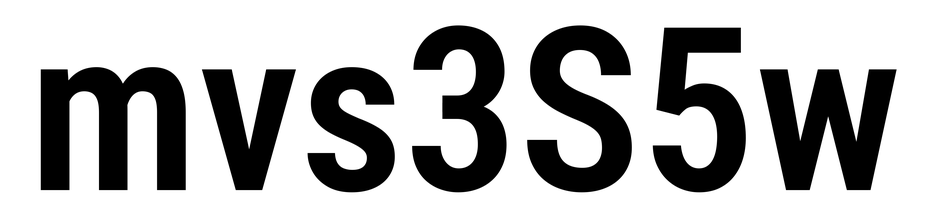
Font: Roboto_Condensed_SemiBold